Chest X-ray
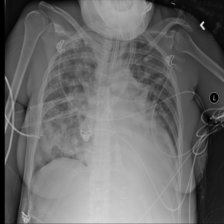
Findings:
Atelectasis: positive
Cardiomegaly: negative
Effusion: negative
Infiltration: positive
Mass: negative
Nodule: negative
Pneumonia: negative
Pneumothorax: negative
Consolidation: positive
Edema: negative
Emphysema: negative
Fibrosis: negative
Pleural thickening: negative
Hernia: negative